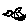
Label: bird